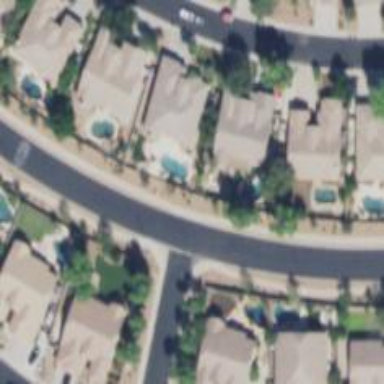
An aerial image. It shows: Residential road.